Aerial crown-view tile of a tropical tree (Barro Colorado Island, Panama), acquired 20250414:
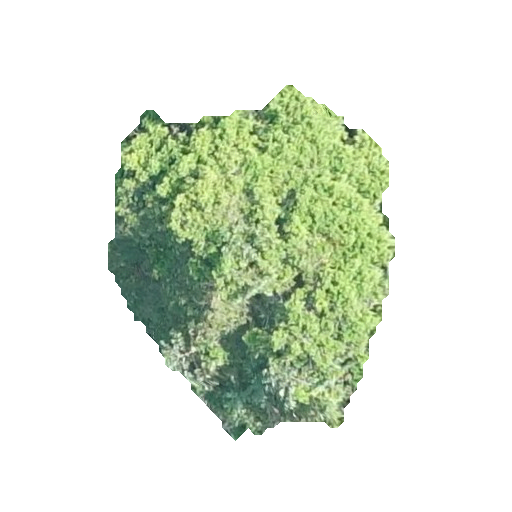
Species: Sloanea terniflora
GBIF accepted scientific name: Sloanea terniflora
Crown area: 108.693 m²